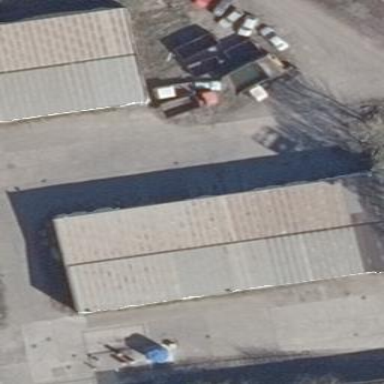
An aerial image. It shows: Industrial building with gabled silver roof.